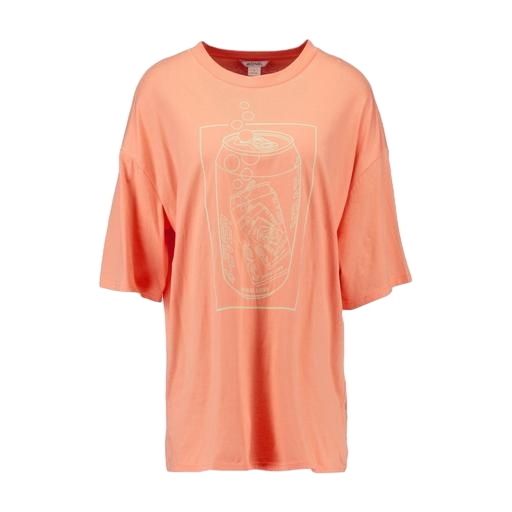
oversized t-shirt, boxy fit t-shirt, loose fit t-shirt, white background